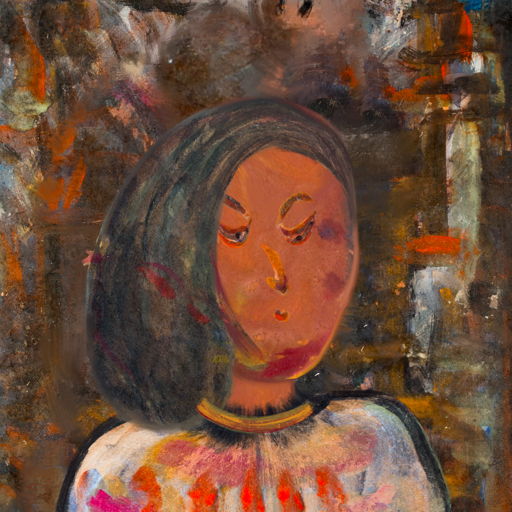
Background: GypsyQueen, Head And Neck Side: Mother_And_Son_Son, Face Side: Hypocrite, Bust: Childish, Hair Side: Gypsy_Mother, Head Accessory: Blank, Second Necklace: Blank, Necklace: Mother_And_Son_Son, Baby: Blank